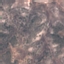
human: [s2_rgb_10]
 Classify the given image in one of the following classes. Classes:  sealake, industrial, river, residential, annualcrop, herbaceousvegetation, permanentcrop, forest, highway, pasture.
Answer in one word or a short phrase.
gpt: HerbaceousVegetation